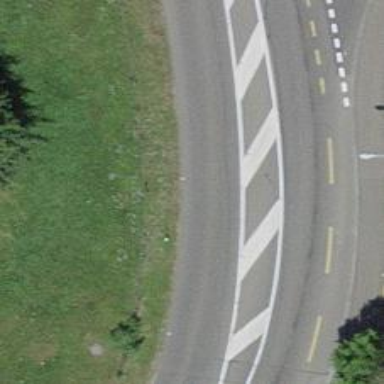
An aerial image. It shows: Tertiary road with asphalt surface. There is cycle lane on the left side of the road.